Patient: sex F, age 63
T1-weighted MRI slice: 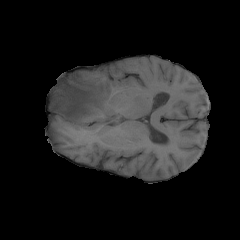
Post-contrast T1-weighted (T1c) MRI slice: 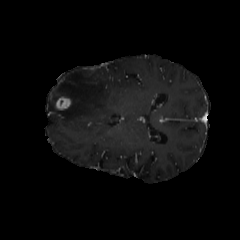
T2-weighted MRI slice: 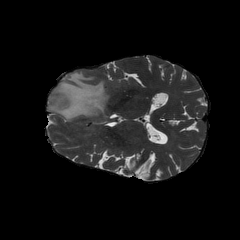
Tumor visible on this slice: yes
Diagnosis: Glioblastoma, IDH-wildtype
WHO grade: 4